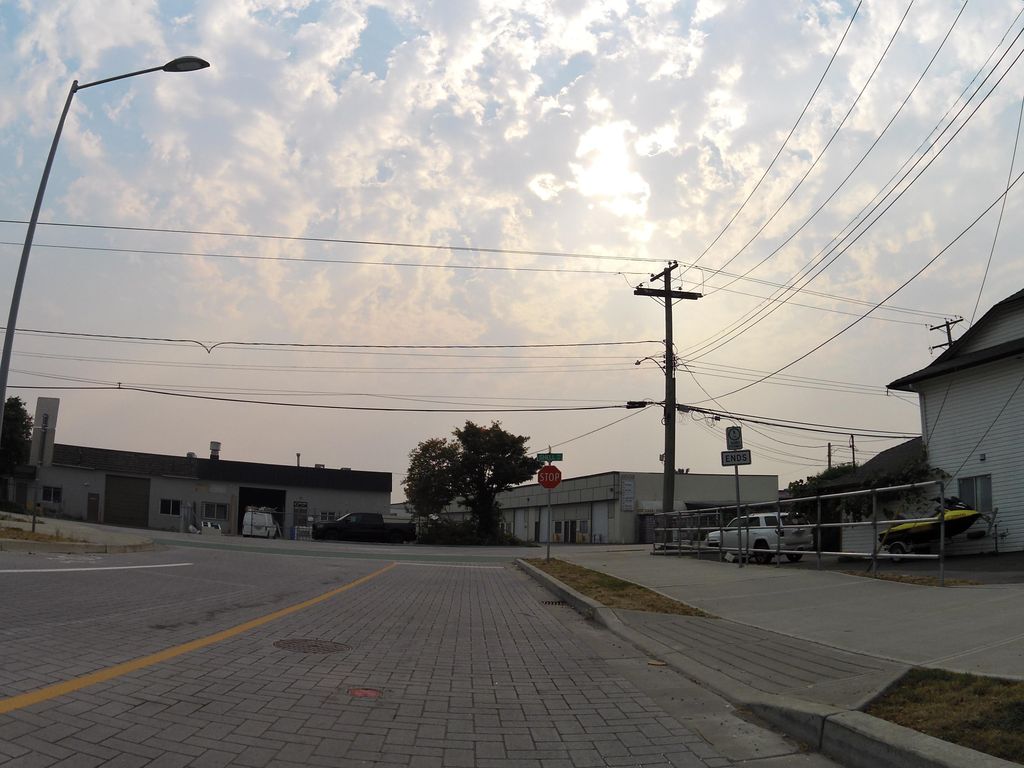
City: vancouver